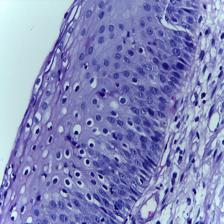
Diagnosis: Normal